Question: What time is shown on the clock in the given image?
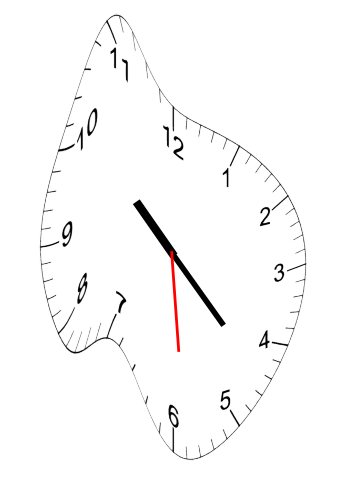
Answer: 10:22:29